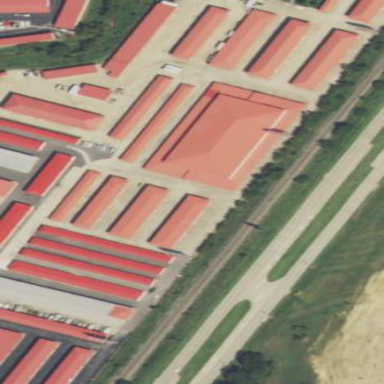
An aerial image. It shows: Storage rental shop.